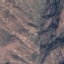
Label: HerbaceousVegetation